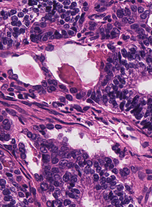
Tumor epithelial tissue: yes
Tumor-associated stroma tissue: yes
Normal tissue: no